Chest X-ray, AP view. Patient: 61 years old, sex M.
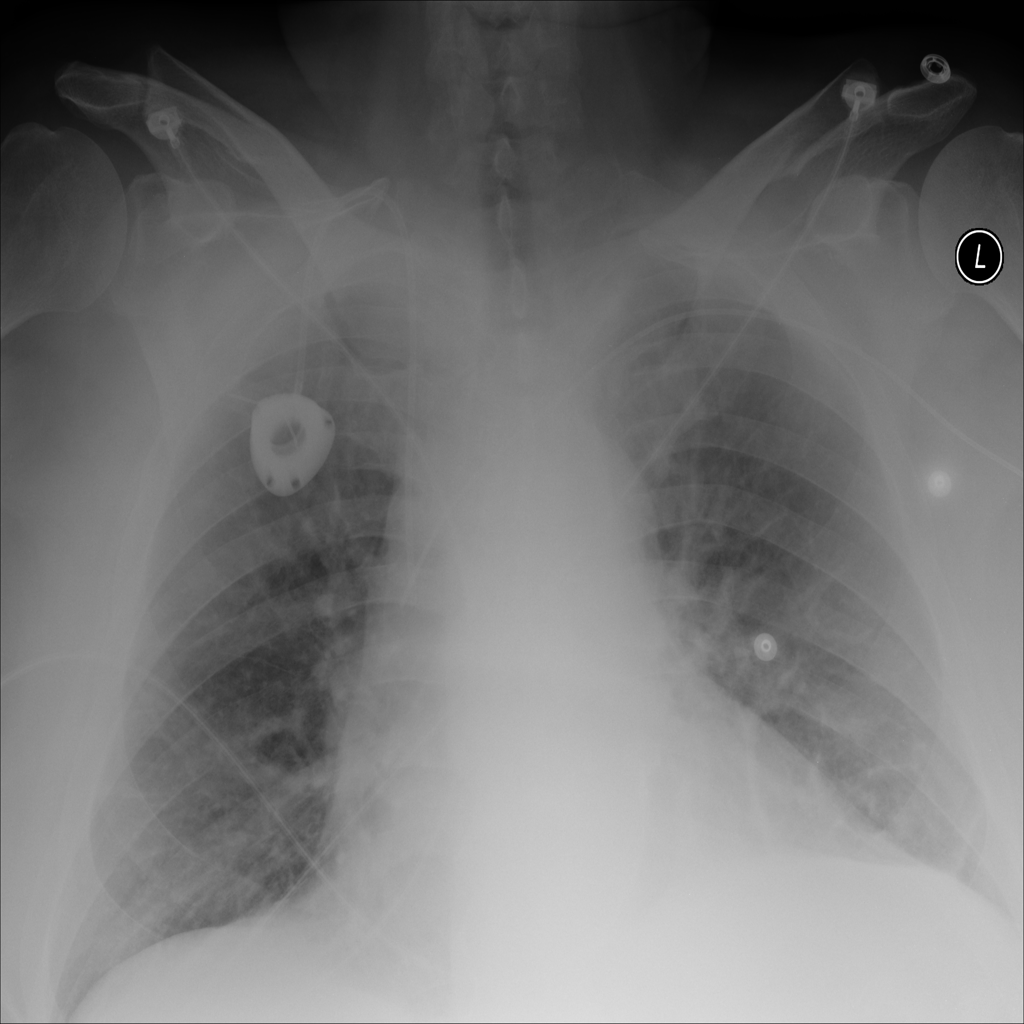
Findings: No Finding